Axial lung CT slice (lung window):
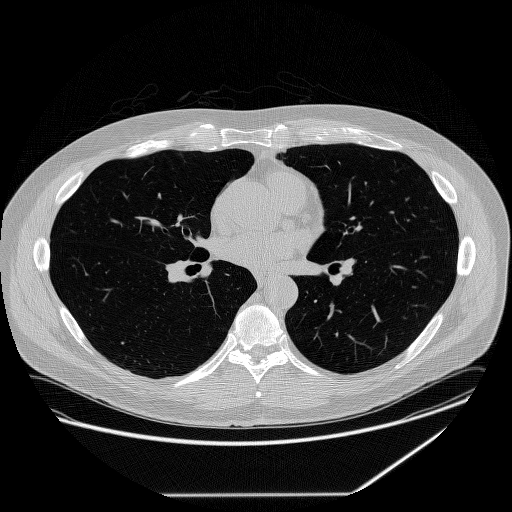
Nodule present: no